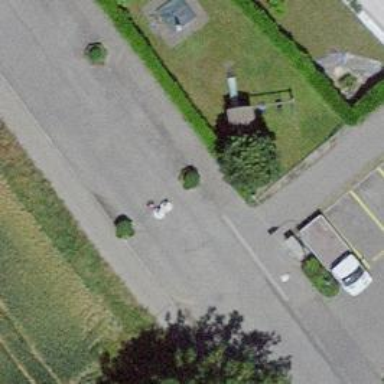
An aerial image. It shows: Concrete bollard.